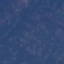
Land use / land cover class: HerbaceousVegetation